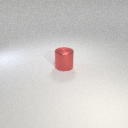
large red metal cylinder